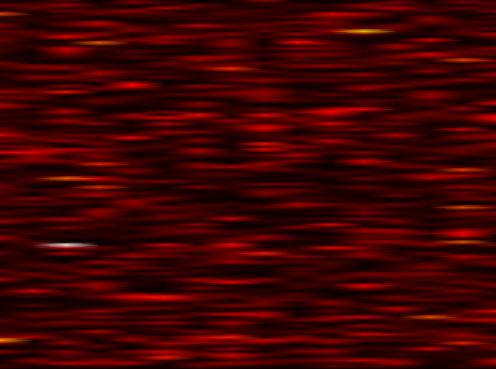
Label: FOFDM